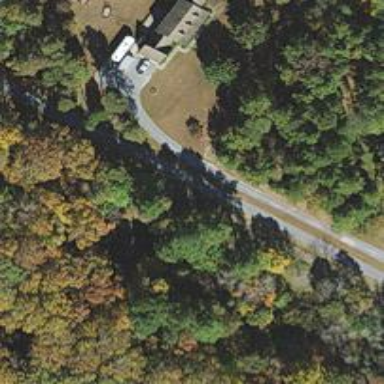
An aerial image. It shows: Driveway leading to service road.